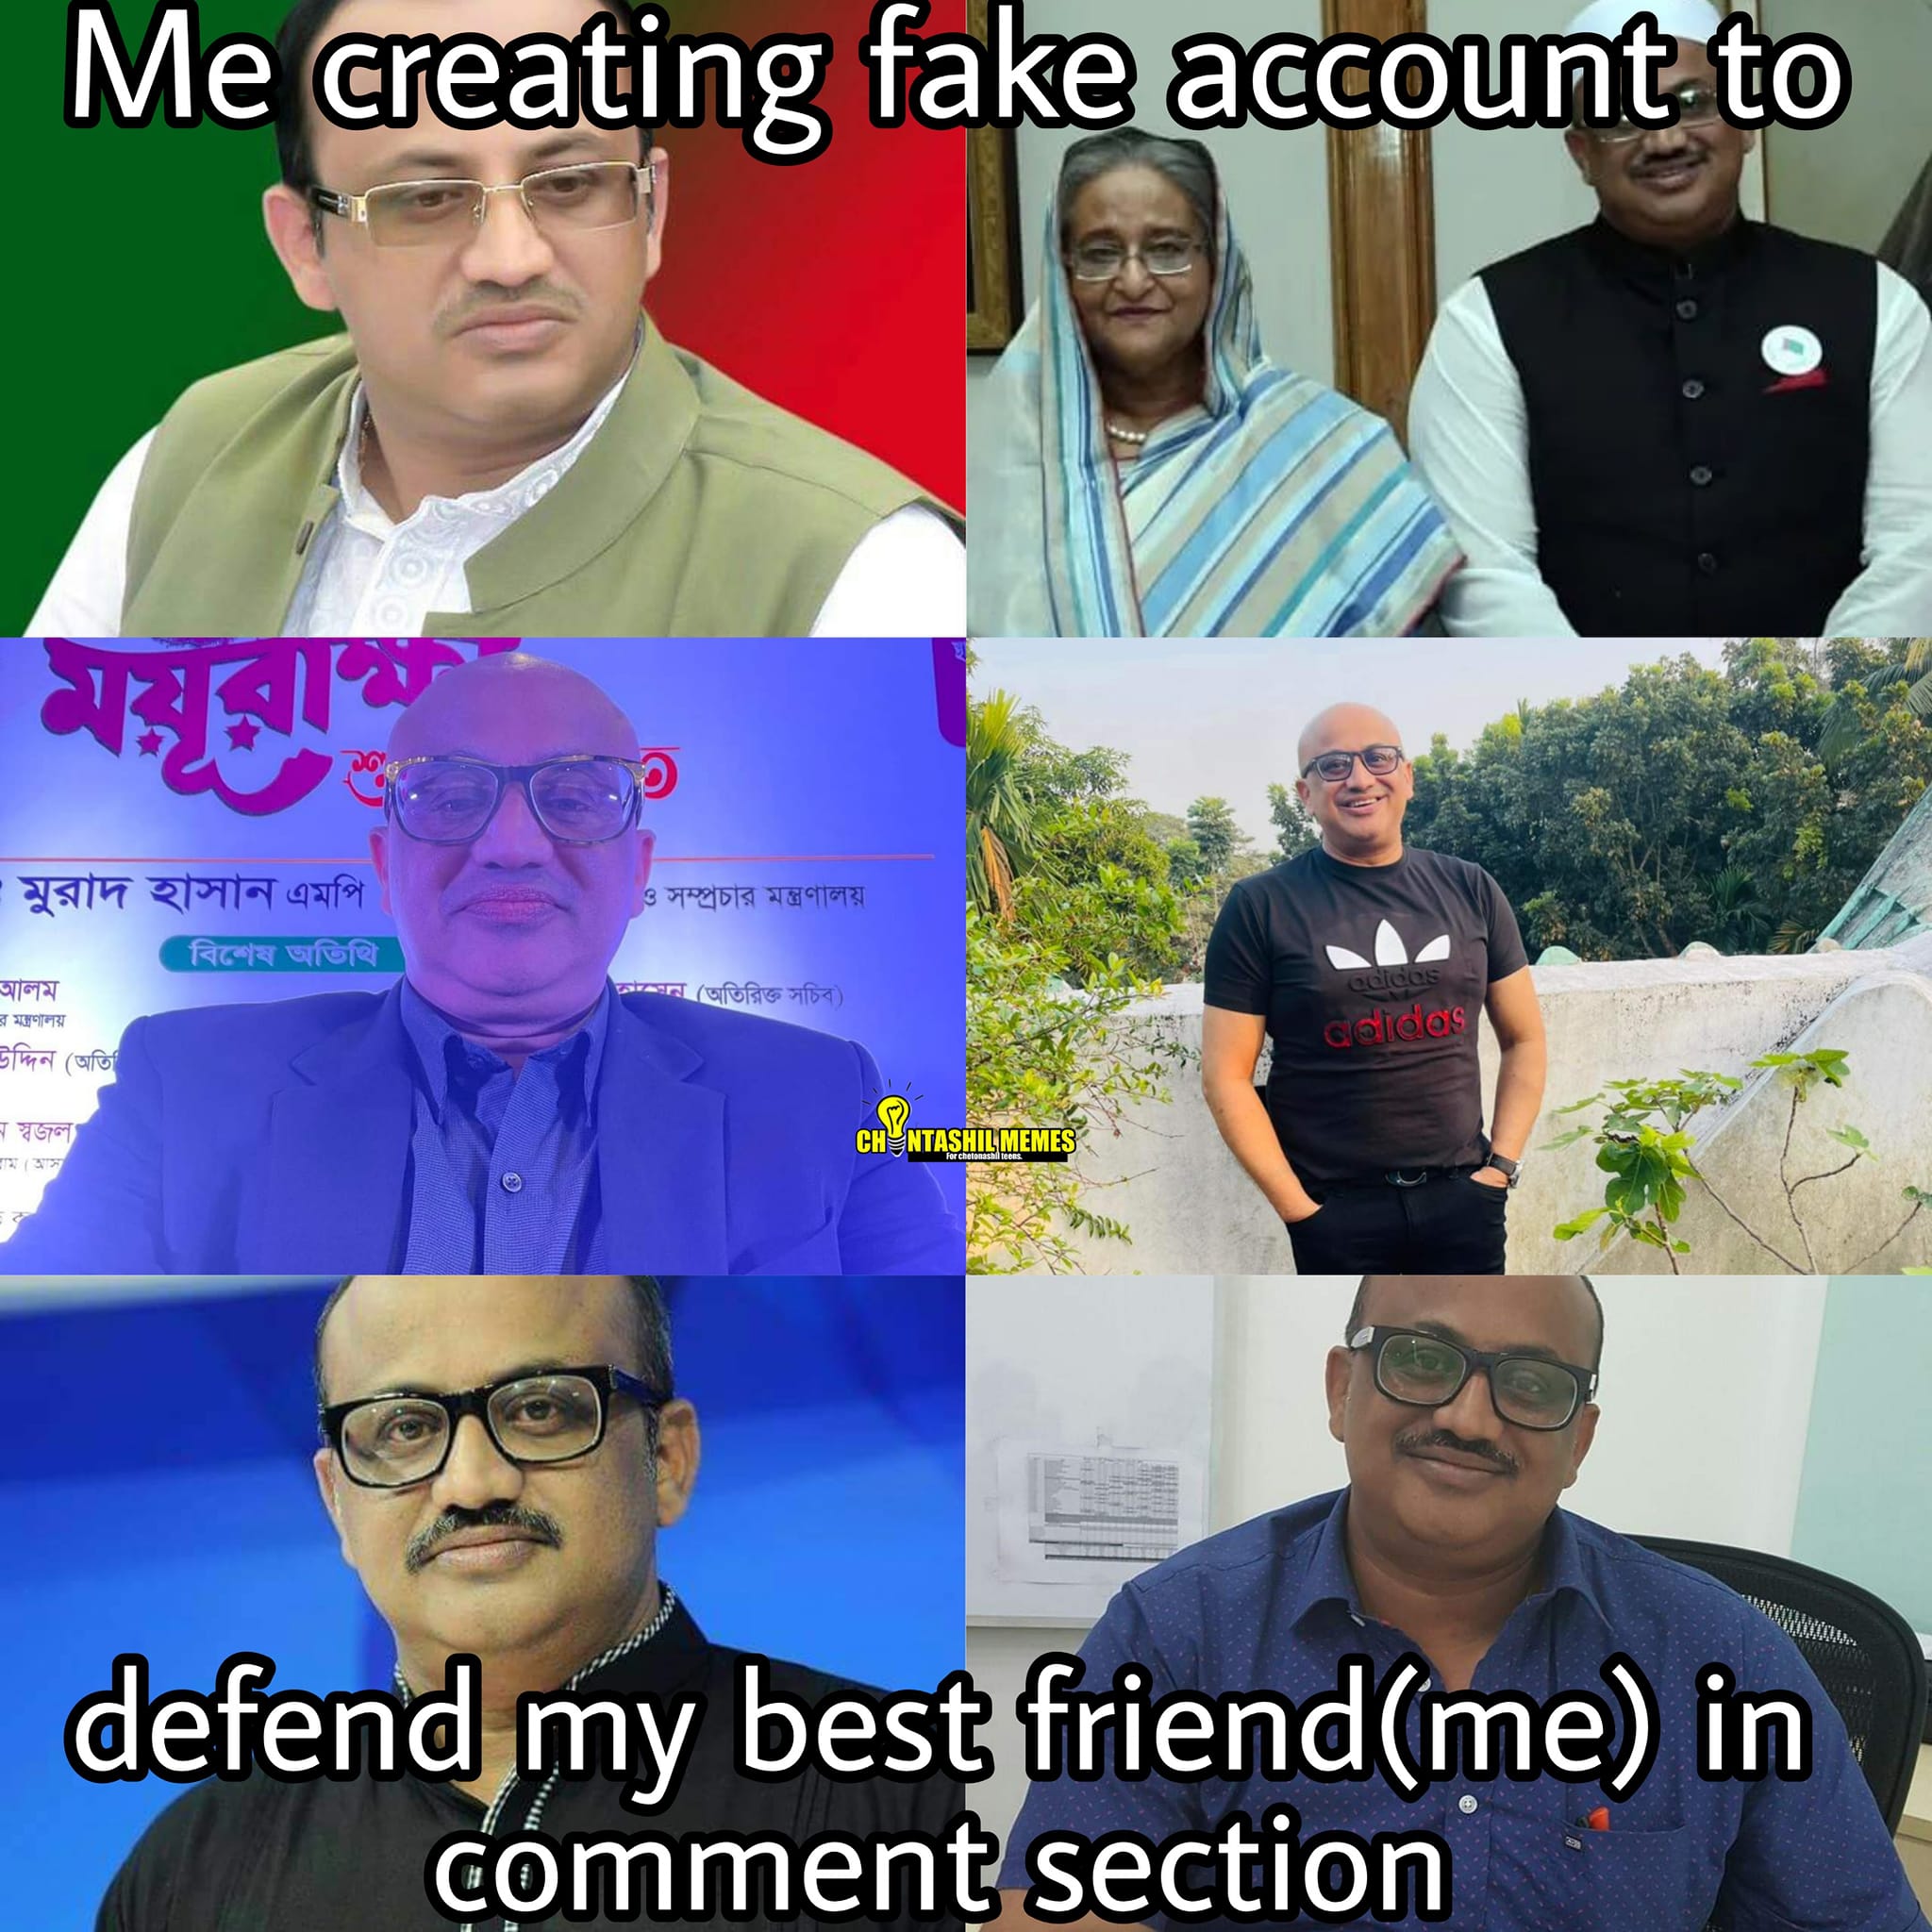
Caption: Me creating fake account to  defend my best friend (me) in comment section
Label: hate